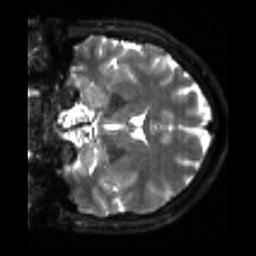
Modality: sbref
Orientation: coronal
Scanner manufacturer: siemens
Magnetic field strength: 3 T
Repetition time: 4 s
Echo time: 0.0594 s